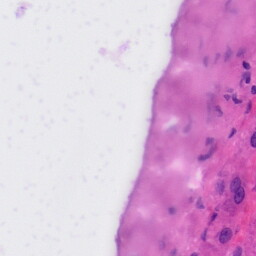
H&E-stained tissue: Liver